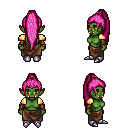
a pixel art fantasy rpg character, female body template, orc, green skin, gold arm armor, robe skirt, pink extra-long topknot hairstyle, leather bracers, metal boots, four views (front, back, left, right), 2x2 character sprite sheet, small pixel art, hard edges, no anti-aliasing